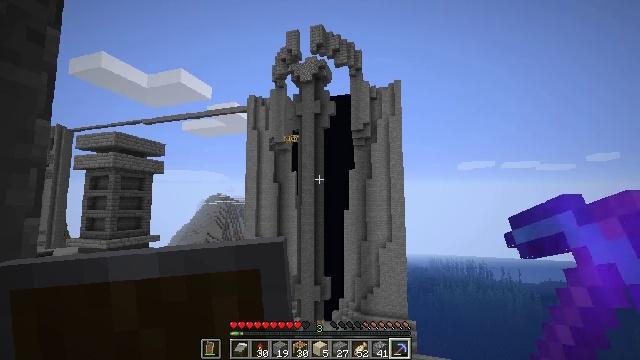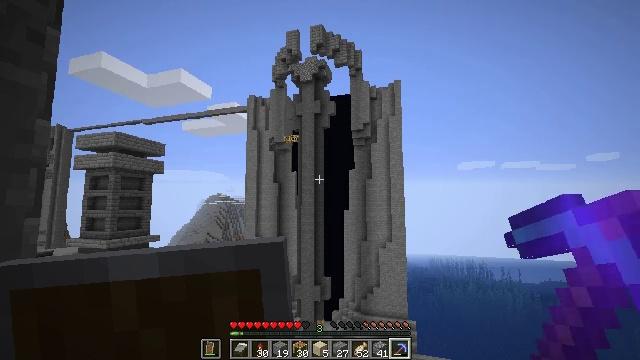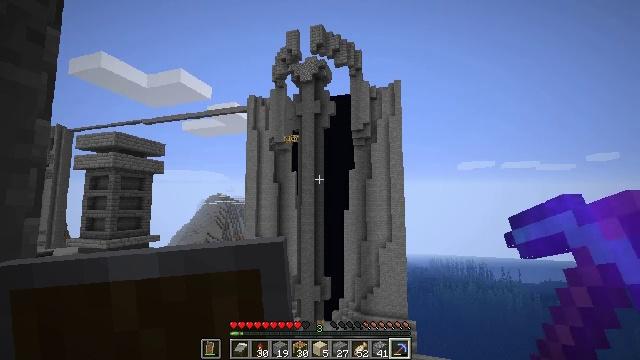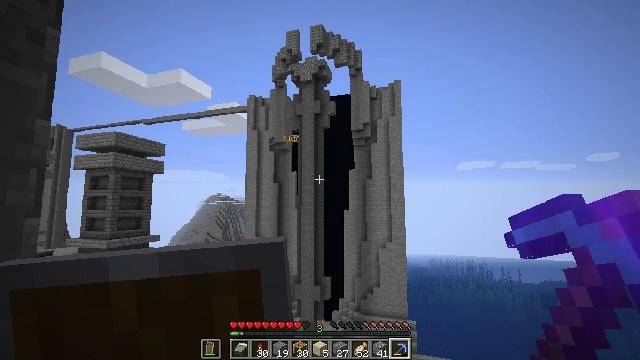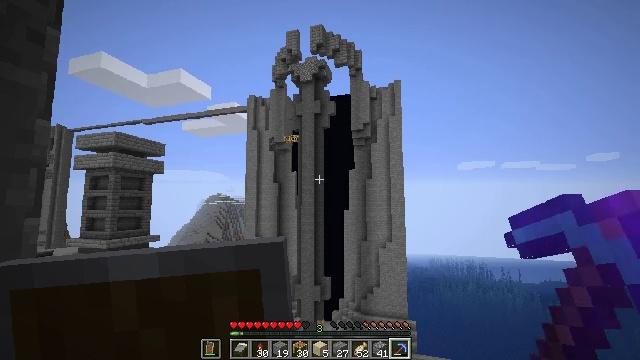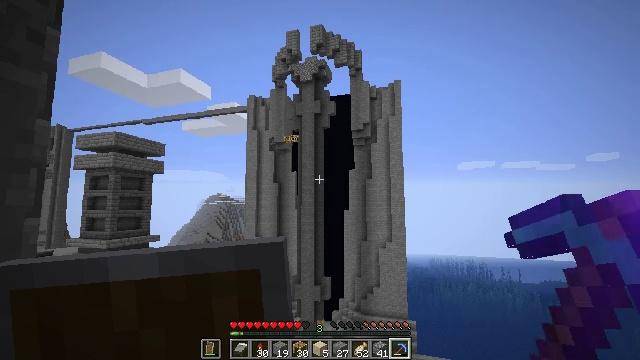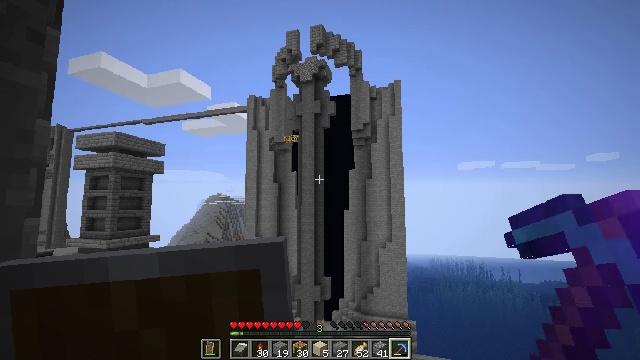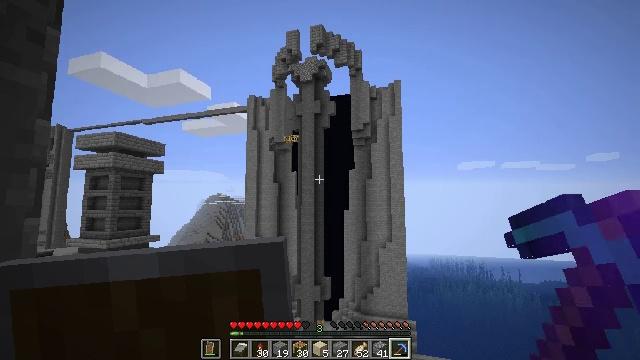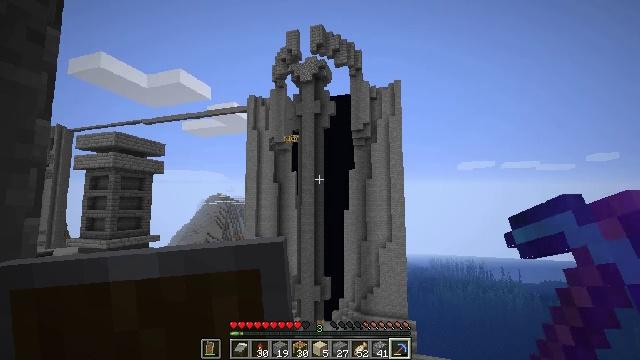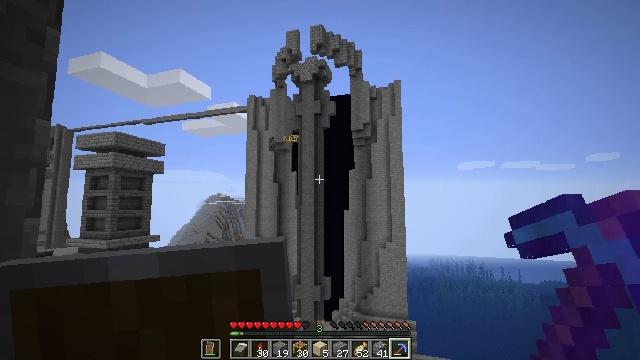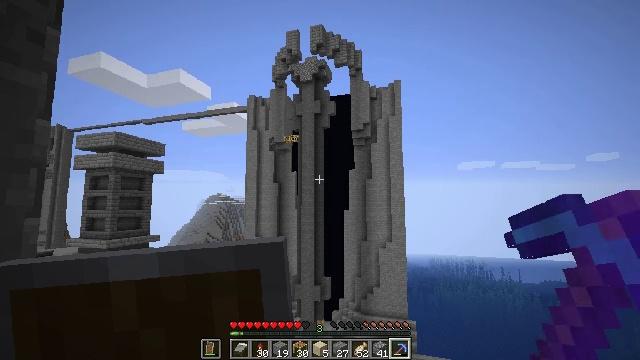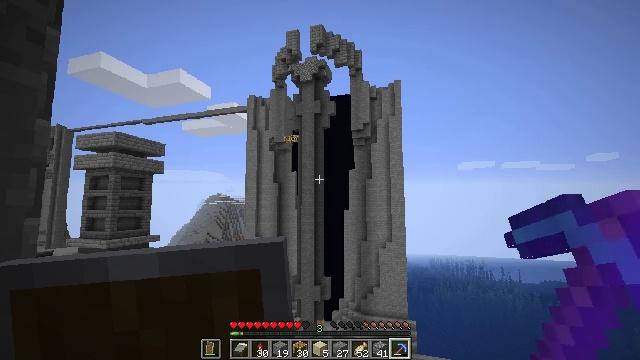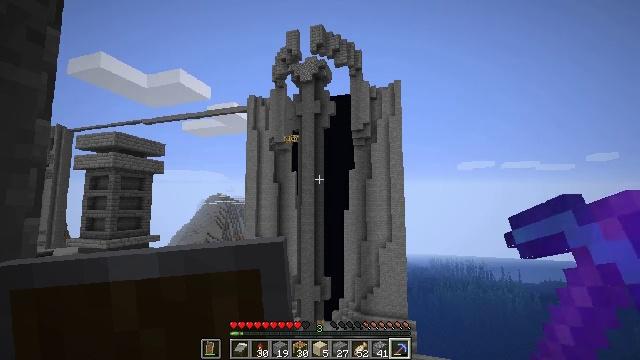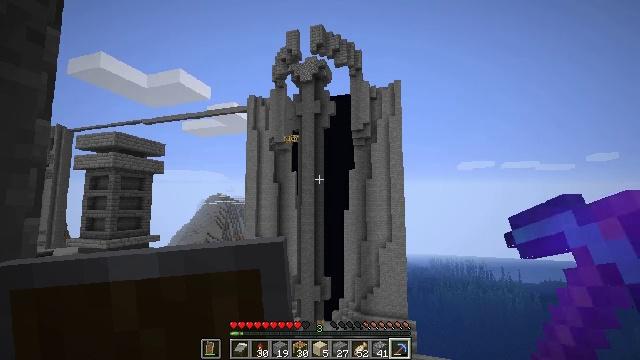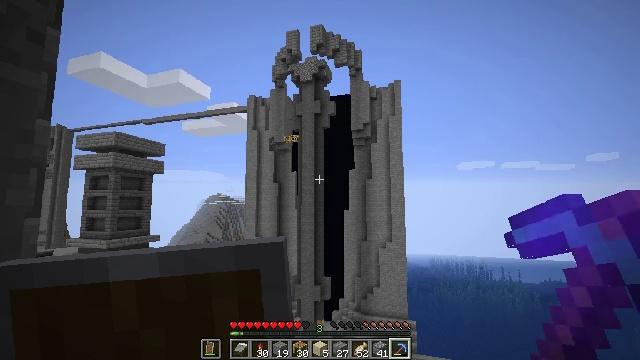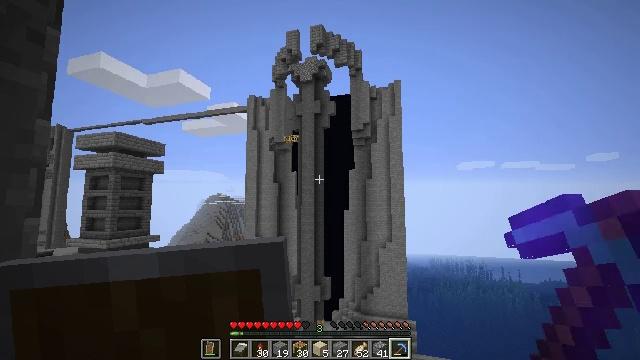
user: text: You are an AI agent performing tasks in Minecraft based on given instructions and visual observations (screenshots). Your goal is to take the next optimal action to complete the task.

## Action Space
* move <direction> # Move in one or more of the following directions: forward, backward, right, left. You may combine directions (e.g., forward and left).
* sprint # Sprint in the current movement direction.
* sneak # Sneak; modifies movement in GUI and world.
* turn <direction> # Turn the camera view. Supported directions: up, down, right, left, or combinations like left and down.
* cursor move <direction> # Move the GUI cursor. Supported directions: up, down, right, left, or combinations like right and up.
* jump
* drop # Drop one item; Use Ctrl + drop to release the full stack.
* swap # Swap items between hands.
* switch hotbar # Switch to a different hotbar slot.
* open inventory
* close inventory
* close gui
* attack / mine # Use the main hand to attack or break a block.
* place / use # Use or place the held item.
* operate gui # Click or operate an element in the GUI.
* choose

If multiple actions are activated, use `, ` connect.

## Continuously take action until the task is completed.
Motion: motion action
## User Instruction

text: Mine scaffolding to move it.
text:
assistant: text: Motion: no_op
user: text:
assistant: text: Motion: no_op
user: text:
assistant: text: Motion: no_op
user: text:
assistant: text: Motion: no_op
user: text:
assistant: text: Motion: no_op
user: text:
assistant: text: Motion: no_op
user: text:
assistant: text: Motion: no_op
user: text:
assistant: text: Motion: no_op
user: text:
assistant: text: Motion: no_op
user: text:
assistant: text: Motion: no_op
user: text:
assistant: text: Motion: no_op
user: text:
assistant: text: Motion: no_op
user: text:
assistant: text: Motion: no_op
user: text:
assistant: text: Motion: no_op
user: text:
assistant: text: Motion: no_op
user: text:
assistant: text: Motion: no_op
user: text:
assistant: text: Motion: no_op
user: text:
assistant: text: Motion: no_op
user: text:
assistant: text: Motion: no_op
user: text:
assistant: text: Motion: no_op
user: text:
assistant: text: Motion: no_op
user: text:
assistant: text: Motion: no_op
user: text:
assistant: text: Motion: no_op
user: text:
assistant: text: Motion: no_op
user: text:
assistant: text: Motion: no_op
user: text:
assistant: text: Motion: no_op
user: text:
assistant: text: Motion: no_op
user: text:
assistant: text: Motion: no_op
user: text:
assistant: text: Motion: no_op
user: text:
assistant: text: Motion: no_op